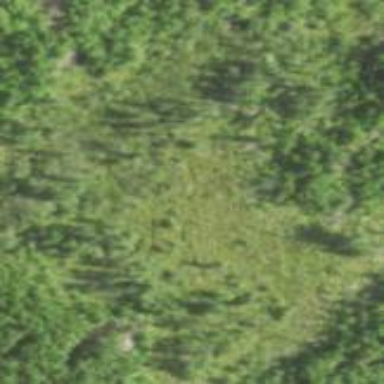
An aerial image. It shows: Bog wetland with sparse trees.